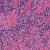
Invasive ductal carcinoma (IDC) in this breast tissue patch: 1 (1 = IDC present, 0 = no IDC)